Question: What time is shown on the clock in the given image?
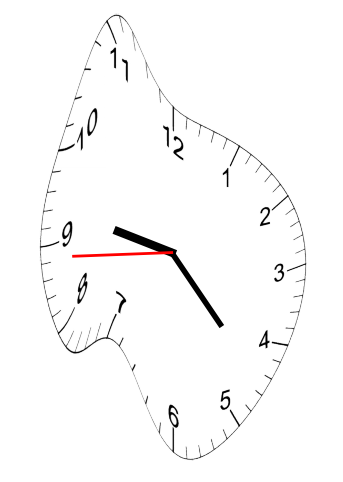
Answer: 09:22:44